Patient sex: F
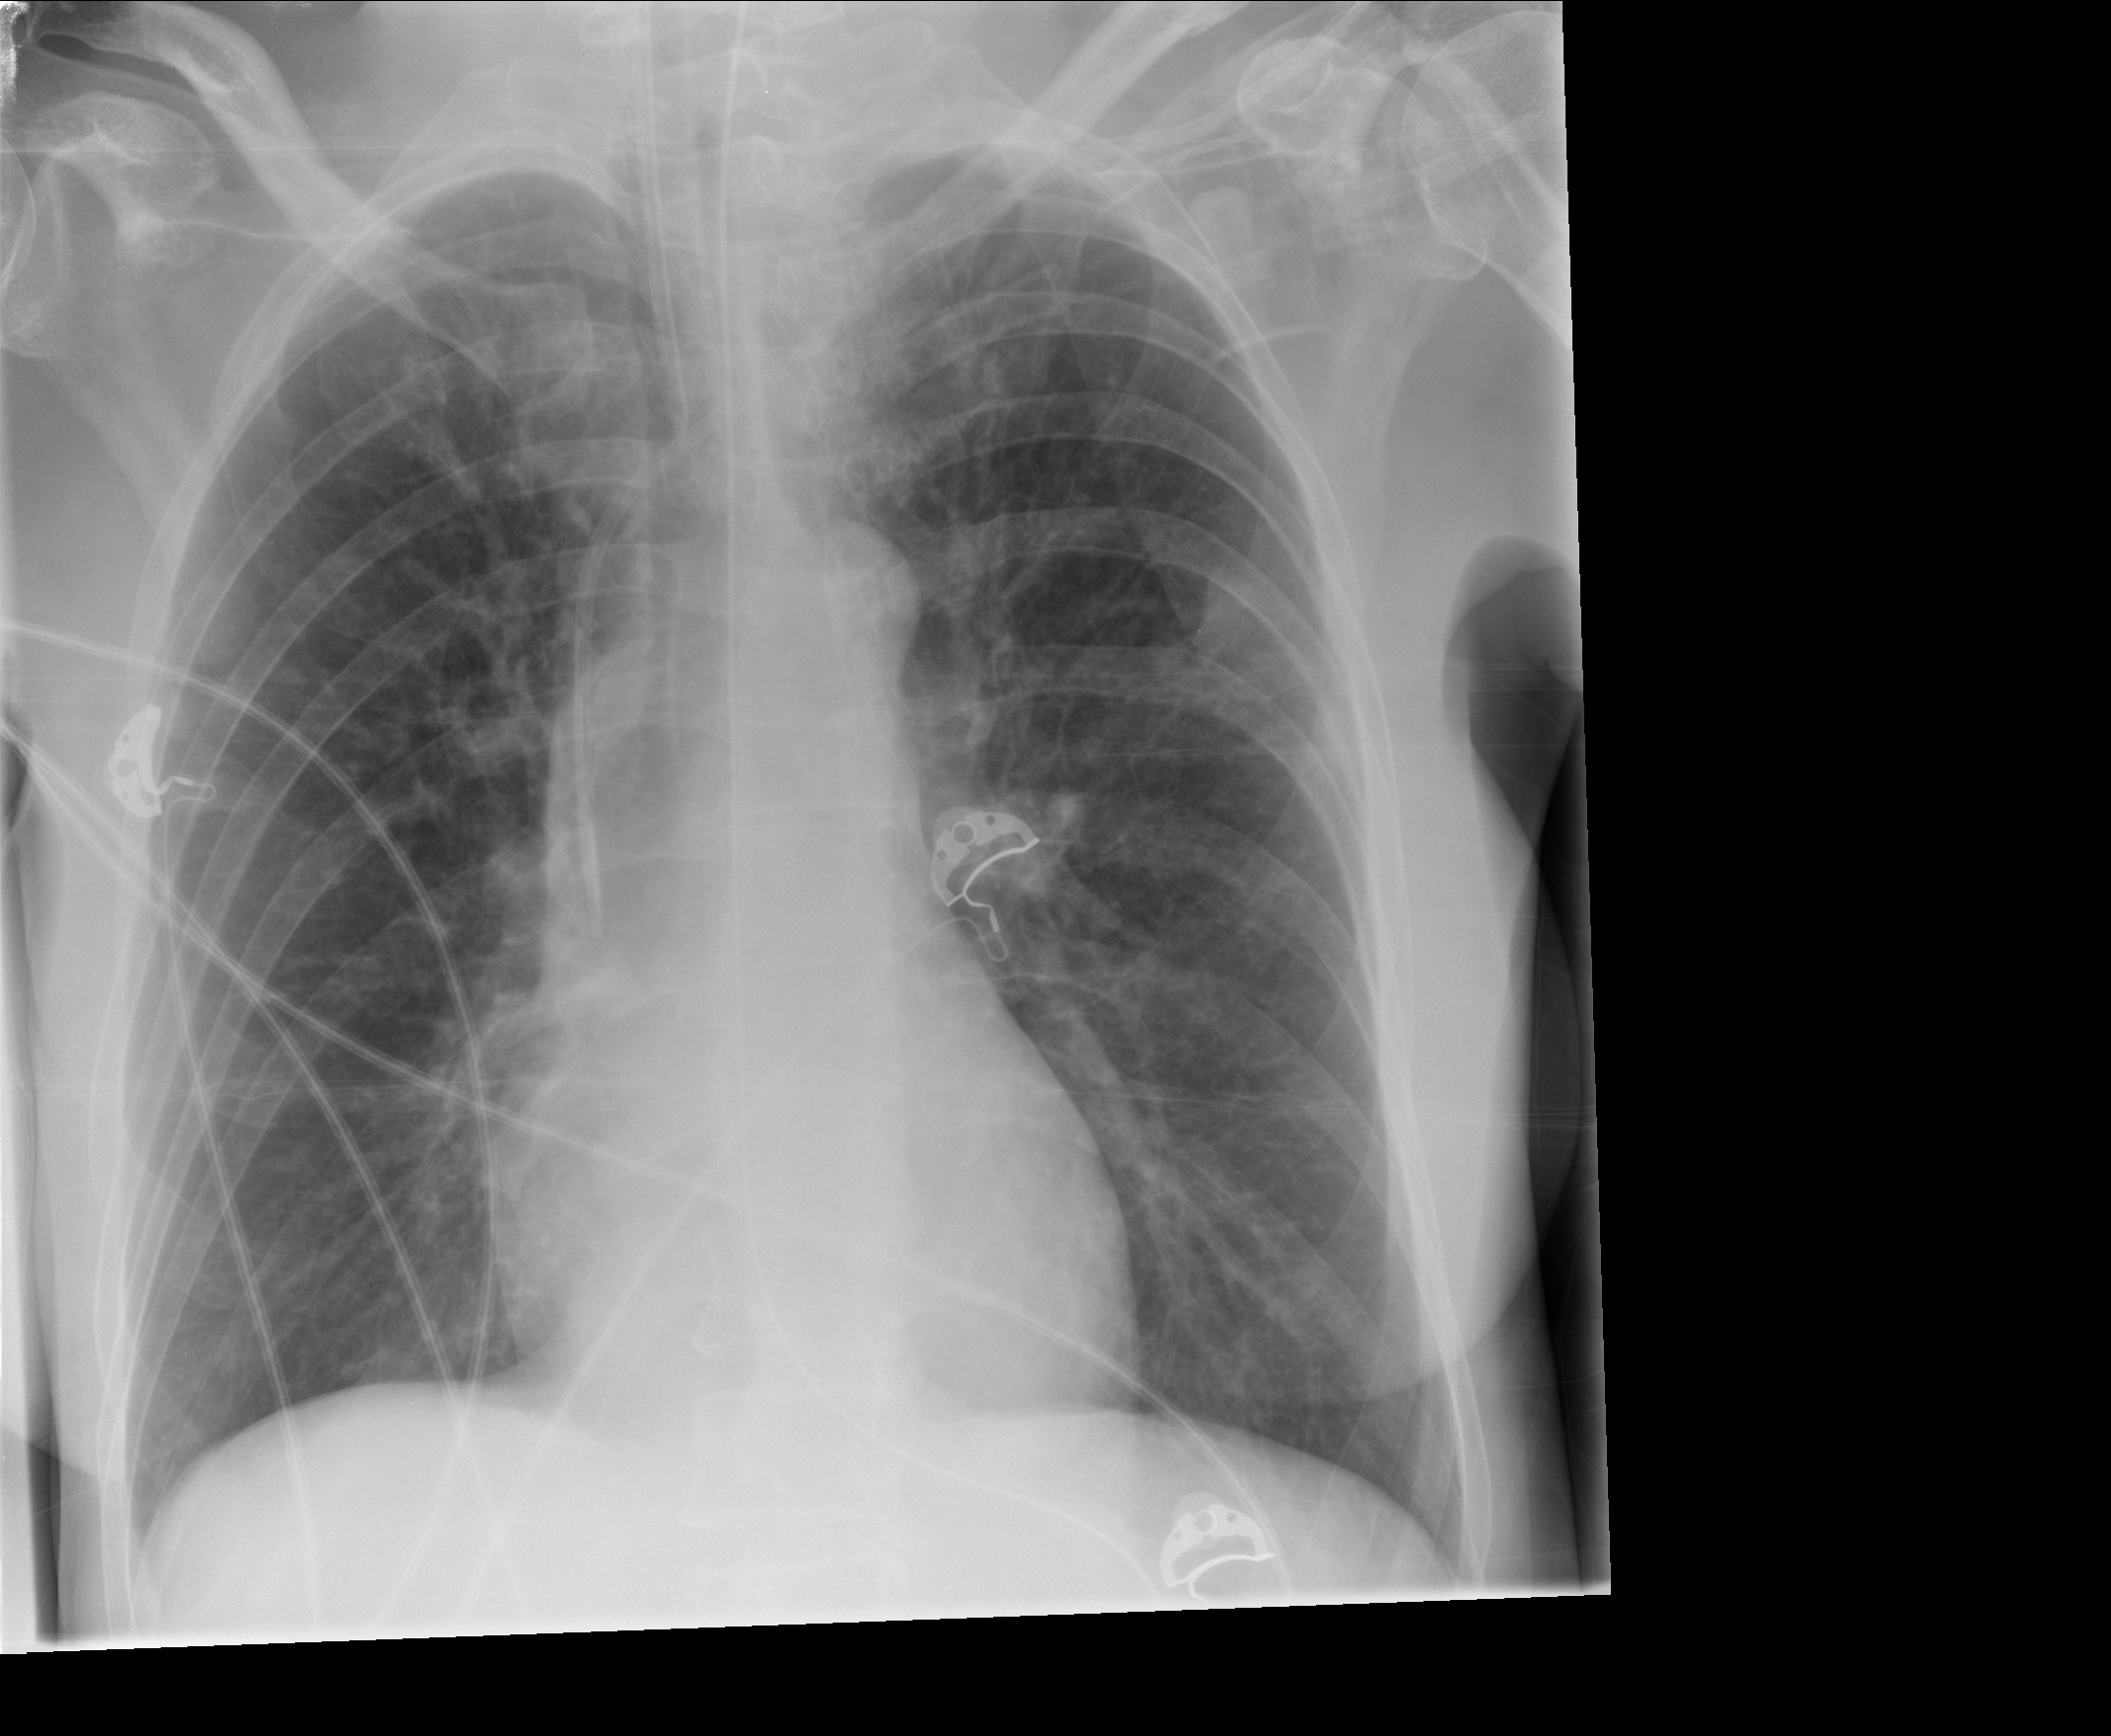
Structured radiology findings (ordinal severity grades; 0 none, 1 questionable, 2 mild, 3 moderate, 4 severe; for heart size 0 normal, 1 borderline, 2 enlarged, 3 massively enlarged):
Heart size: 0
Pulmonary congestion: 0
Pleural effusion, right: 0
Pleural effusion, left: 0
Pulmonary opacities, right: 0
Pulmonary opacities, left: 0
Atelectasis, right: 2
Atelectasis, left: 2